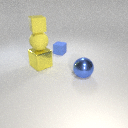
large yellow metal cube in front of small blue rubber cube